Aerial crown-view tile of a tropical tree (Barro Colorado Island, Panama), acquired 20250124:
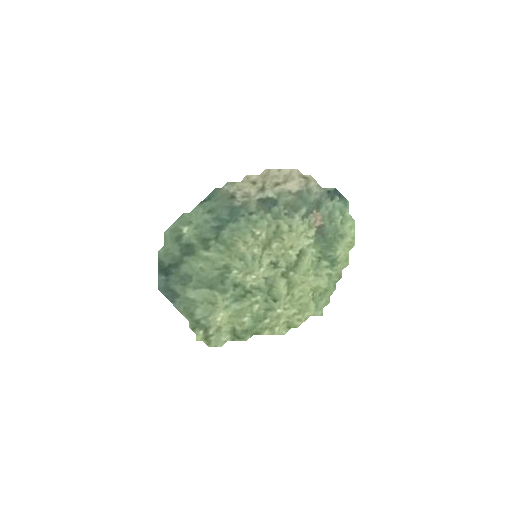
Species: Quararibea stenophylla
GBIF accepted scientific name: Quararibea stenophylla
Crown area: 37.421 m²